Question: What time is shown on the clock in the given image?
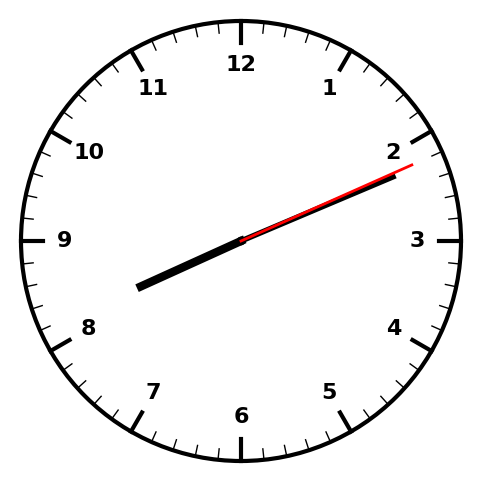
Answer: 08:11:11